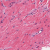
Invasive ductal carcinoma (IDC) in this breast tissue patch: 0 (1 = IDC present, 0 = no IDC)